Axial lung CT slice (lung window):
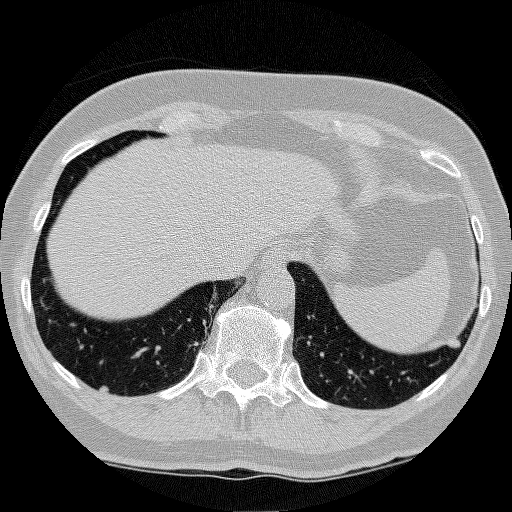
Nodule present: yes
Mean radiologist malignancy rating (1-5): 3.667